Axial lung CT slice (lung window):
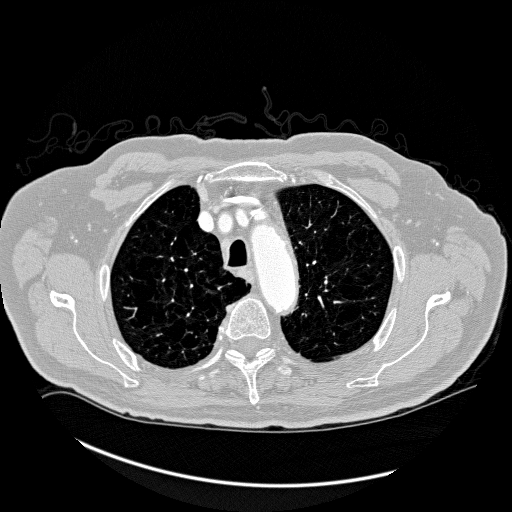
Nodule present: no